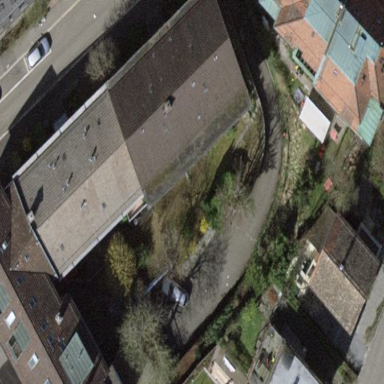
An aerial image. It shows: Building with hipped roof.